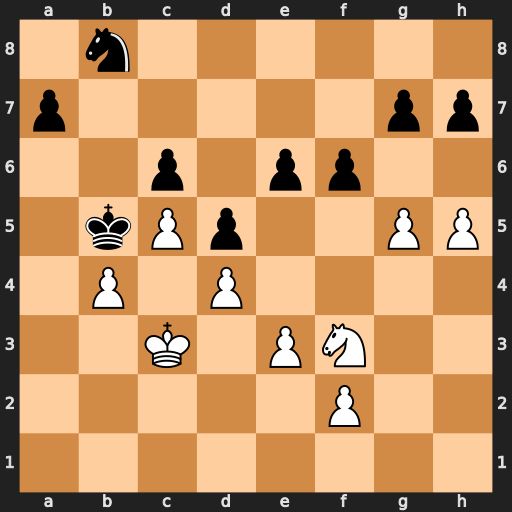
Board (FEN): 1n6/p5pp/2p1pp2/1kPp2PP/1P1P4/2K1PN2/5P2/8
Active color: w
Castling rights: -
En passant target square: -
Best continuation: h6 gxh6 gxf6 Nd7 f7